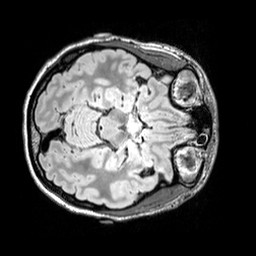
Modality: FLAIR
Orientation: axial
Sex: female
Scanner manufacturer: siemens
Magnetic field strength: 3 T
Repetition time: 5 s
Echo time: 0.395 s